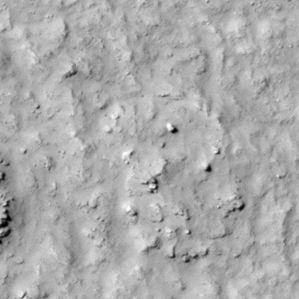
Label: non_frost